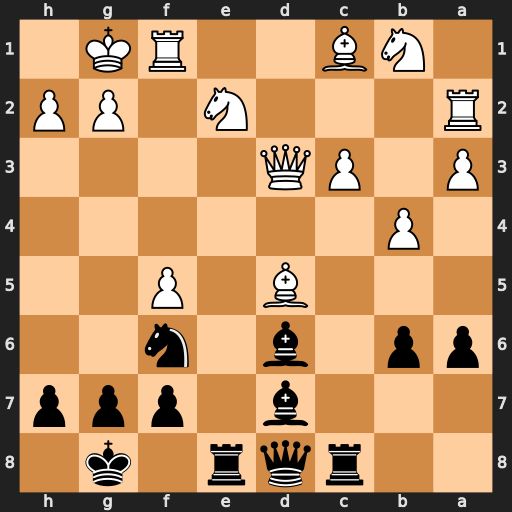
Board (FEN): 2rqr1k1/3b1ppp/pp1b1n2/3B1P2/1P6/P1PQ4/R3N1PP/1NB2RK1
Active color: b
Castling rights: -
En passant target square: -
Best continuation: Bb5 c4 Nxd5 cxb5 Nxb4 axb4 Bxh2+ Kxh2 Qxd3